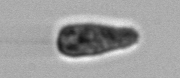
Label: Pseudochattonella_farcimen